Question: I managed to <URL> that both speed up different parts of the process, so it makes sense to me that they should both be able to be used.

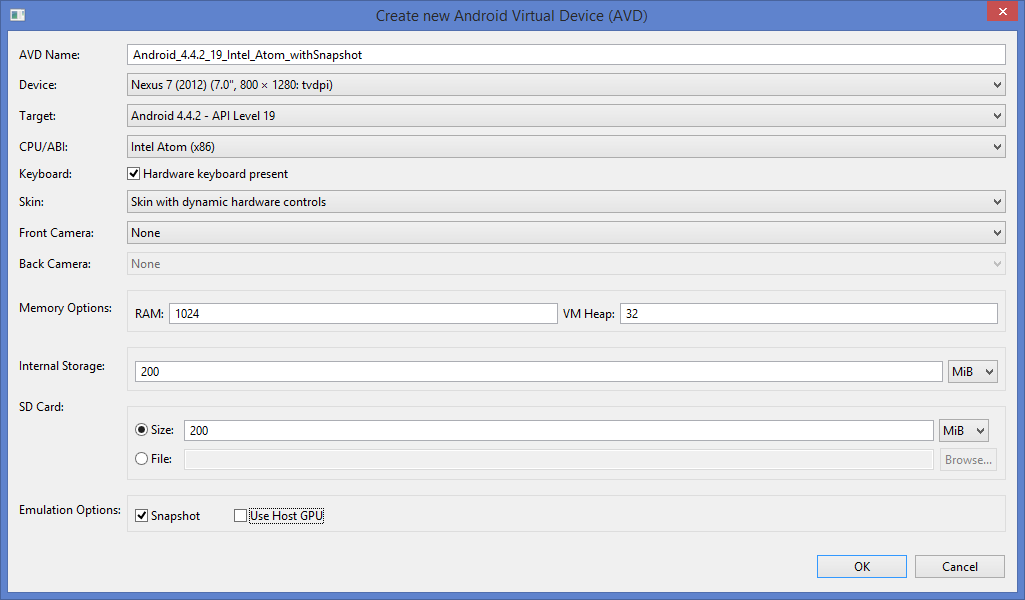
Answer: I think you can not; my AVD manager explicitly disallows it:

From <URL>:
> The Android emulator is based on QEMU, which has to simulate various hardware devices as would be found by Android running on a real phone. Specifically it simulates a mythical phone called 'goldfish'.When you save a snapshot, the device RAM must be saved in the snapshot. But, that doesn't just mean the main RAM - it also refers to all the other fiddly bits of the phone hardware - for example the CPU registers, the state of the real-time clock hardware, and any/all registers in every other piece of hardware in this virtual phone.If you've not enabled GPU, then the graphics hardware state is fairly simple - it will be a framebuffer, and a few registers representing the x dimension, y dimension and pixel format.However, if you've enabled GPU passthrough, then saving the state of that hardware would be much more complex. QEMU would have to save the state of each texture, what cameras are set up, geometry, and a squillion other more things which are kept in a GPU. The pipeline of commands flowing to the GPU would also have to be interrupted at an arbitrary point, and the state of execution of those commands recorded (hard since there's a multi-stage pipeline and some instructions may have been partially executed).Moreover, it might be very hard for qemu actually to get to this information, since qemu is just passing it through to the host GPU. There's no way for qemu to ask the host GPU driver exactly what's been executed and what hasn't. At the very least, this would require support by the host operating system and GPU driver, and it might even require changes to the GPU pipeline to simplify things such that the pipeline can be stopped and restarted at arbitrary points.